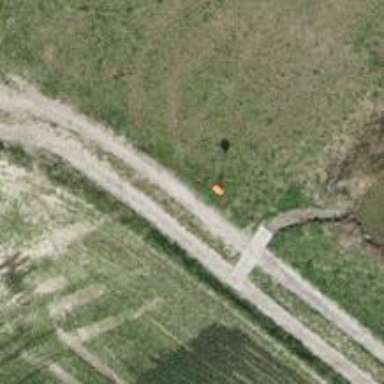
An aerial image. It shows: Pole with roof-covered pipeline marker.